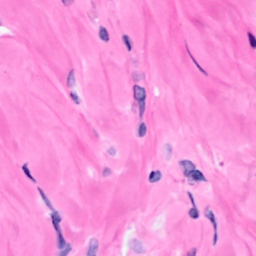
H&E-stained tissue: Breast